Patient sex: F
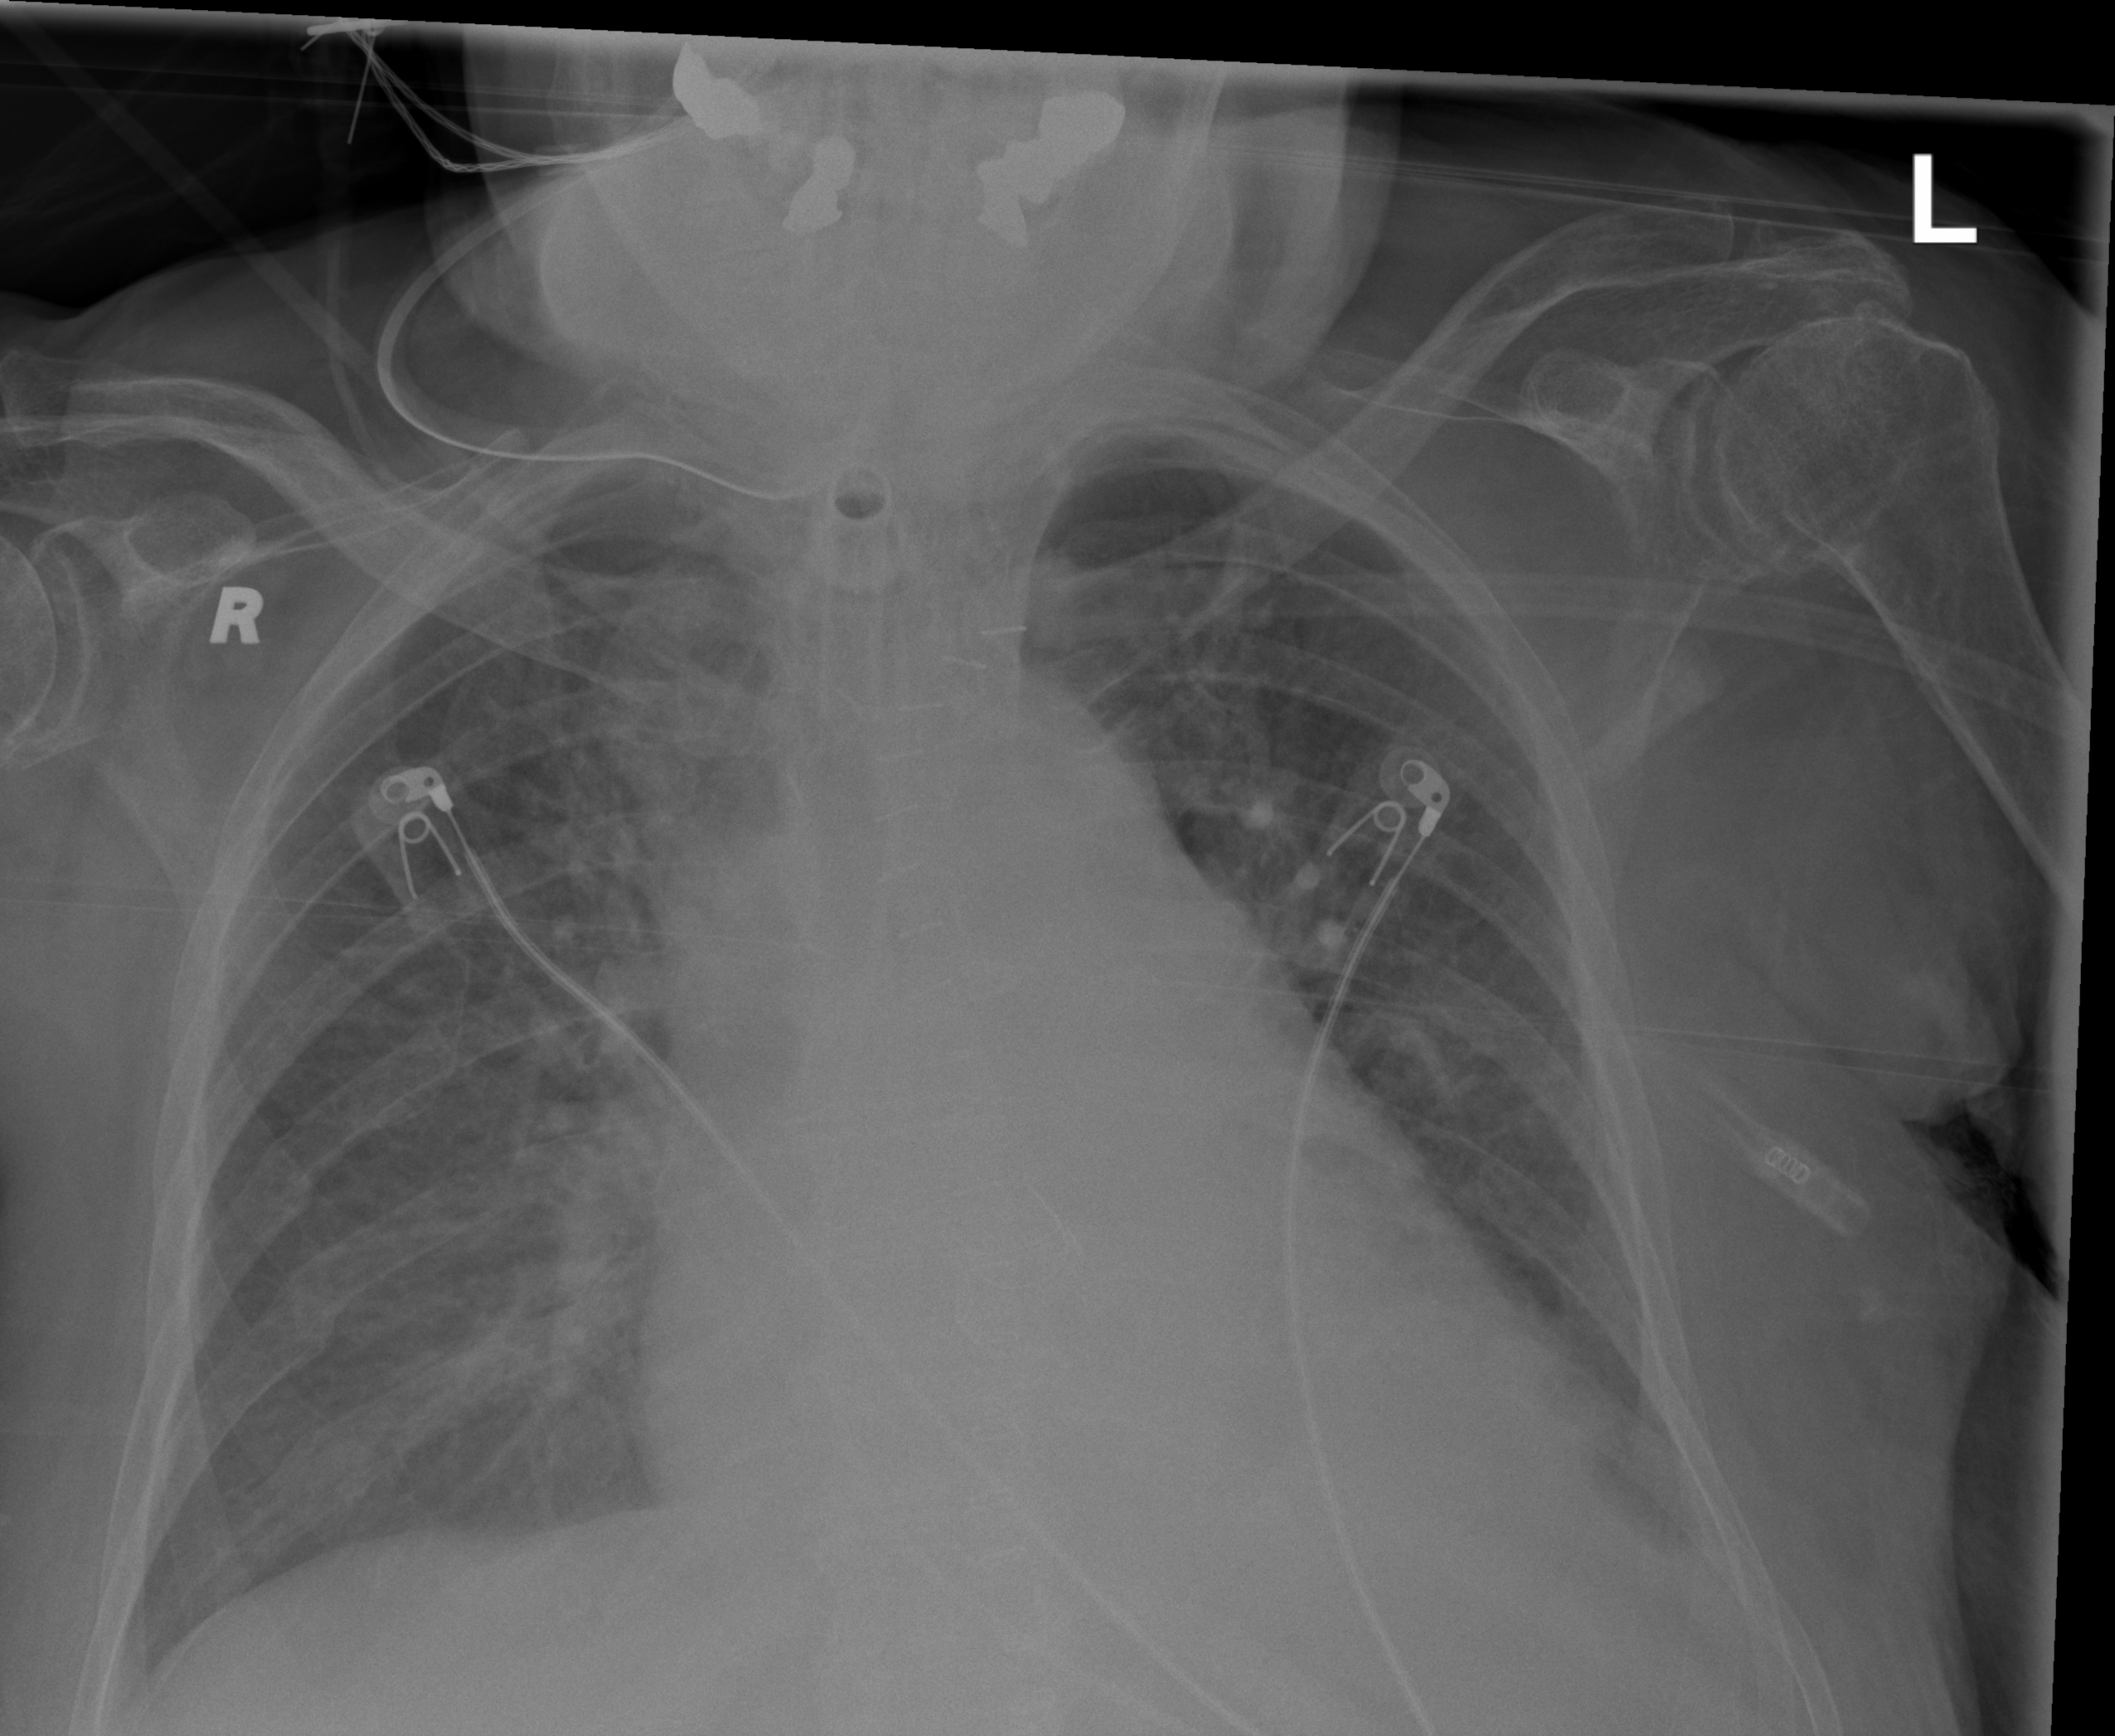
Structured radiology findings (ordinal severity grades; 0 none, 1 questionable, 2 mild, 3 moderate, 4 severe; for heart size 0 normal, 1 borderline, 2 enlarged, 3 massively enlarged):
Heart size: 2
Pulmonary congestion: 2
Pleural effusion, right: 0
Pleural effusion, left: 2
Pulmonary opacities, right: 2
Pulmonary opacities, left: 0
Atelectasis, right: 2
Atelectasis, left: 2